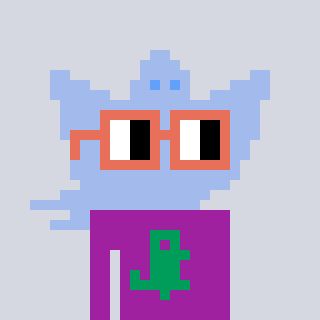
a pixel art character with square orange glasses, a ghost-B-shaped head and a magenta-colored body on a cool background